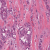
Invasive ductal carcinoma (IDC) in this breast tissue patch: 1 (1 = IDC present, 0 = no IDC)